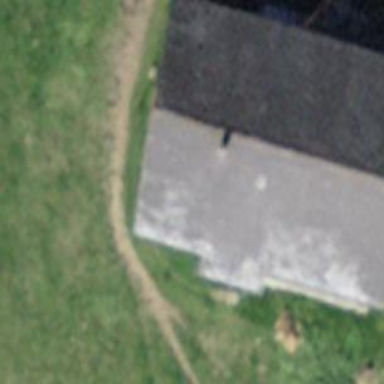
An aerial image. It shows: Farm building.